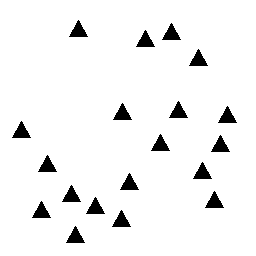
Squares: 0
Triangles: 19
Stars: 0
Total shapes: 19